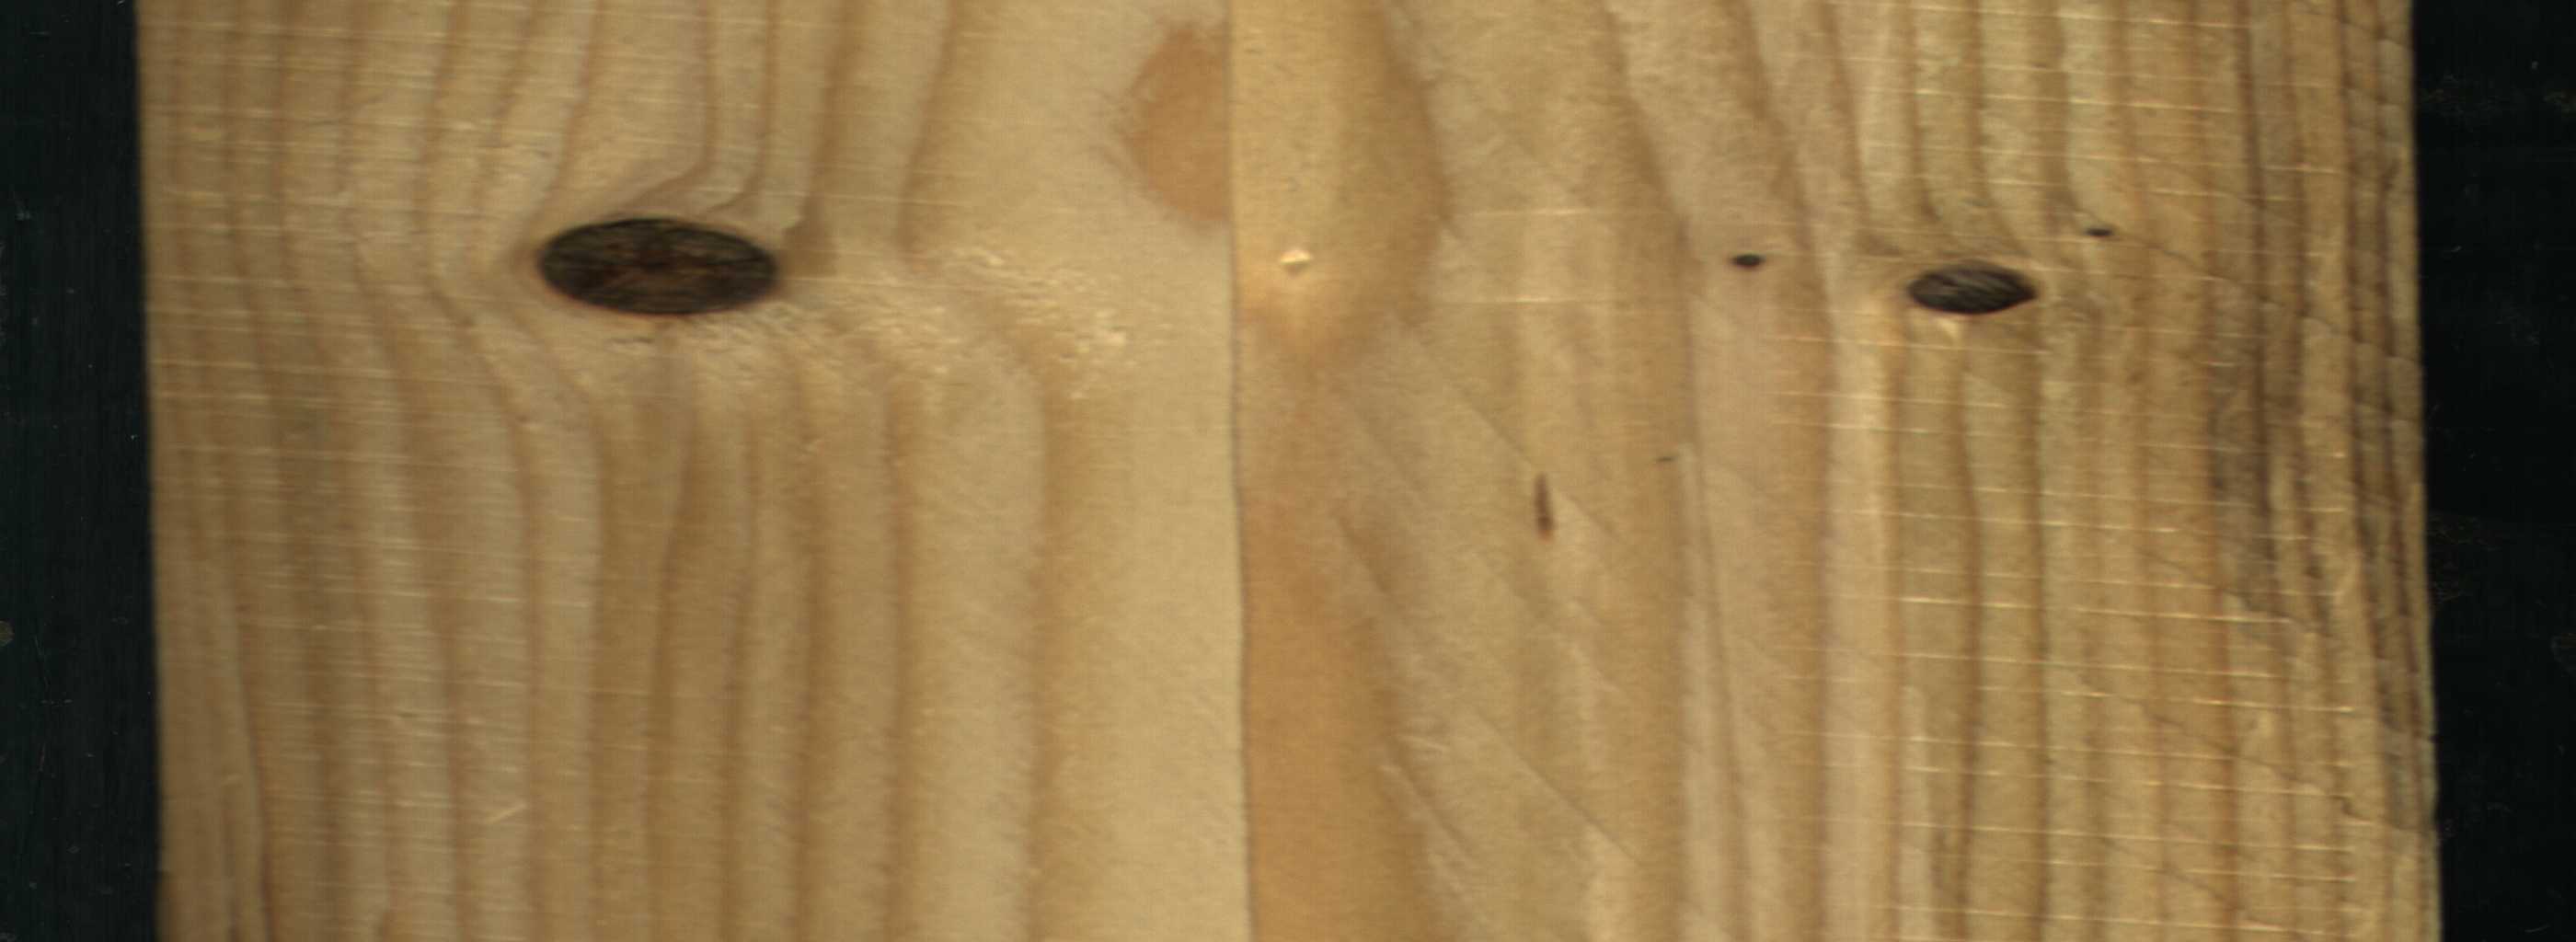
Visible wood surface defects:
Dead_Knot
Dead_Knot
Dead_Knot
Dead_Knot